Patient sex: M
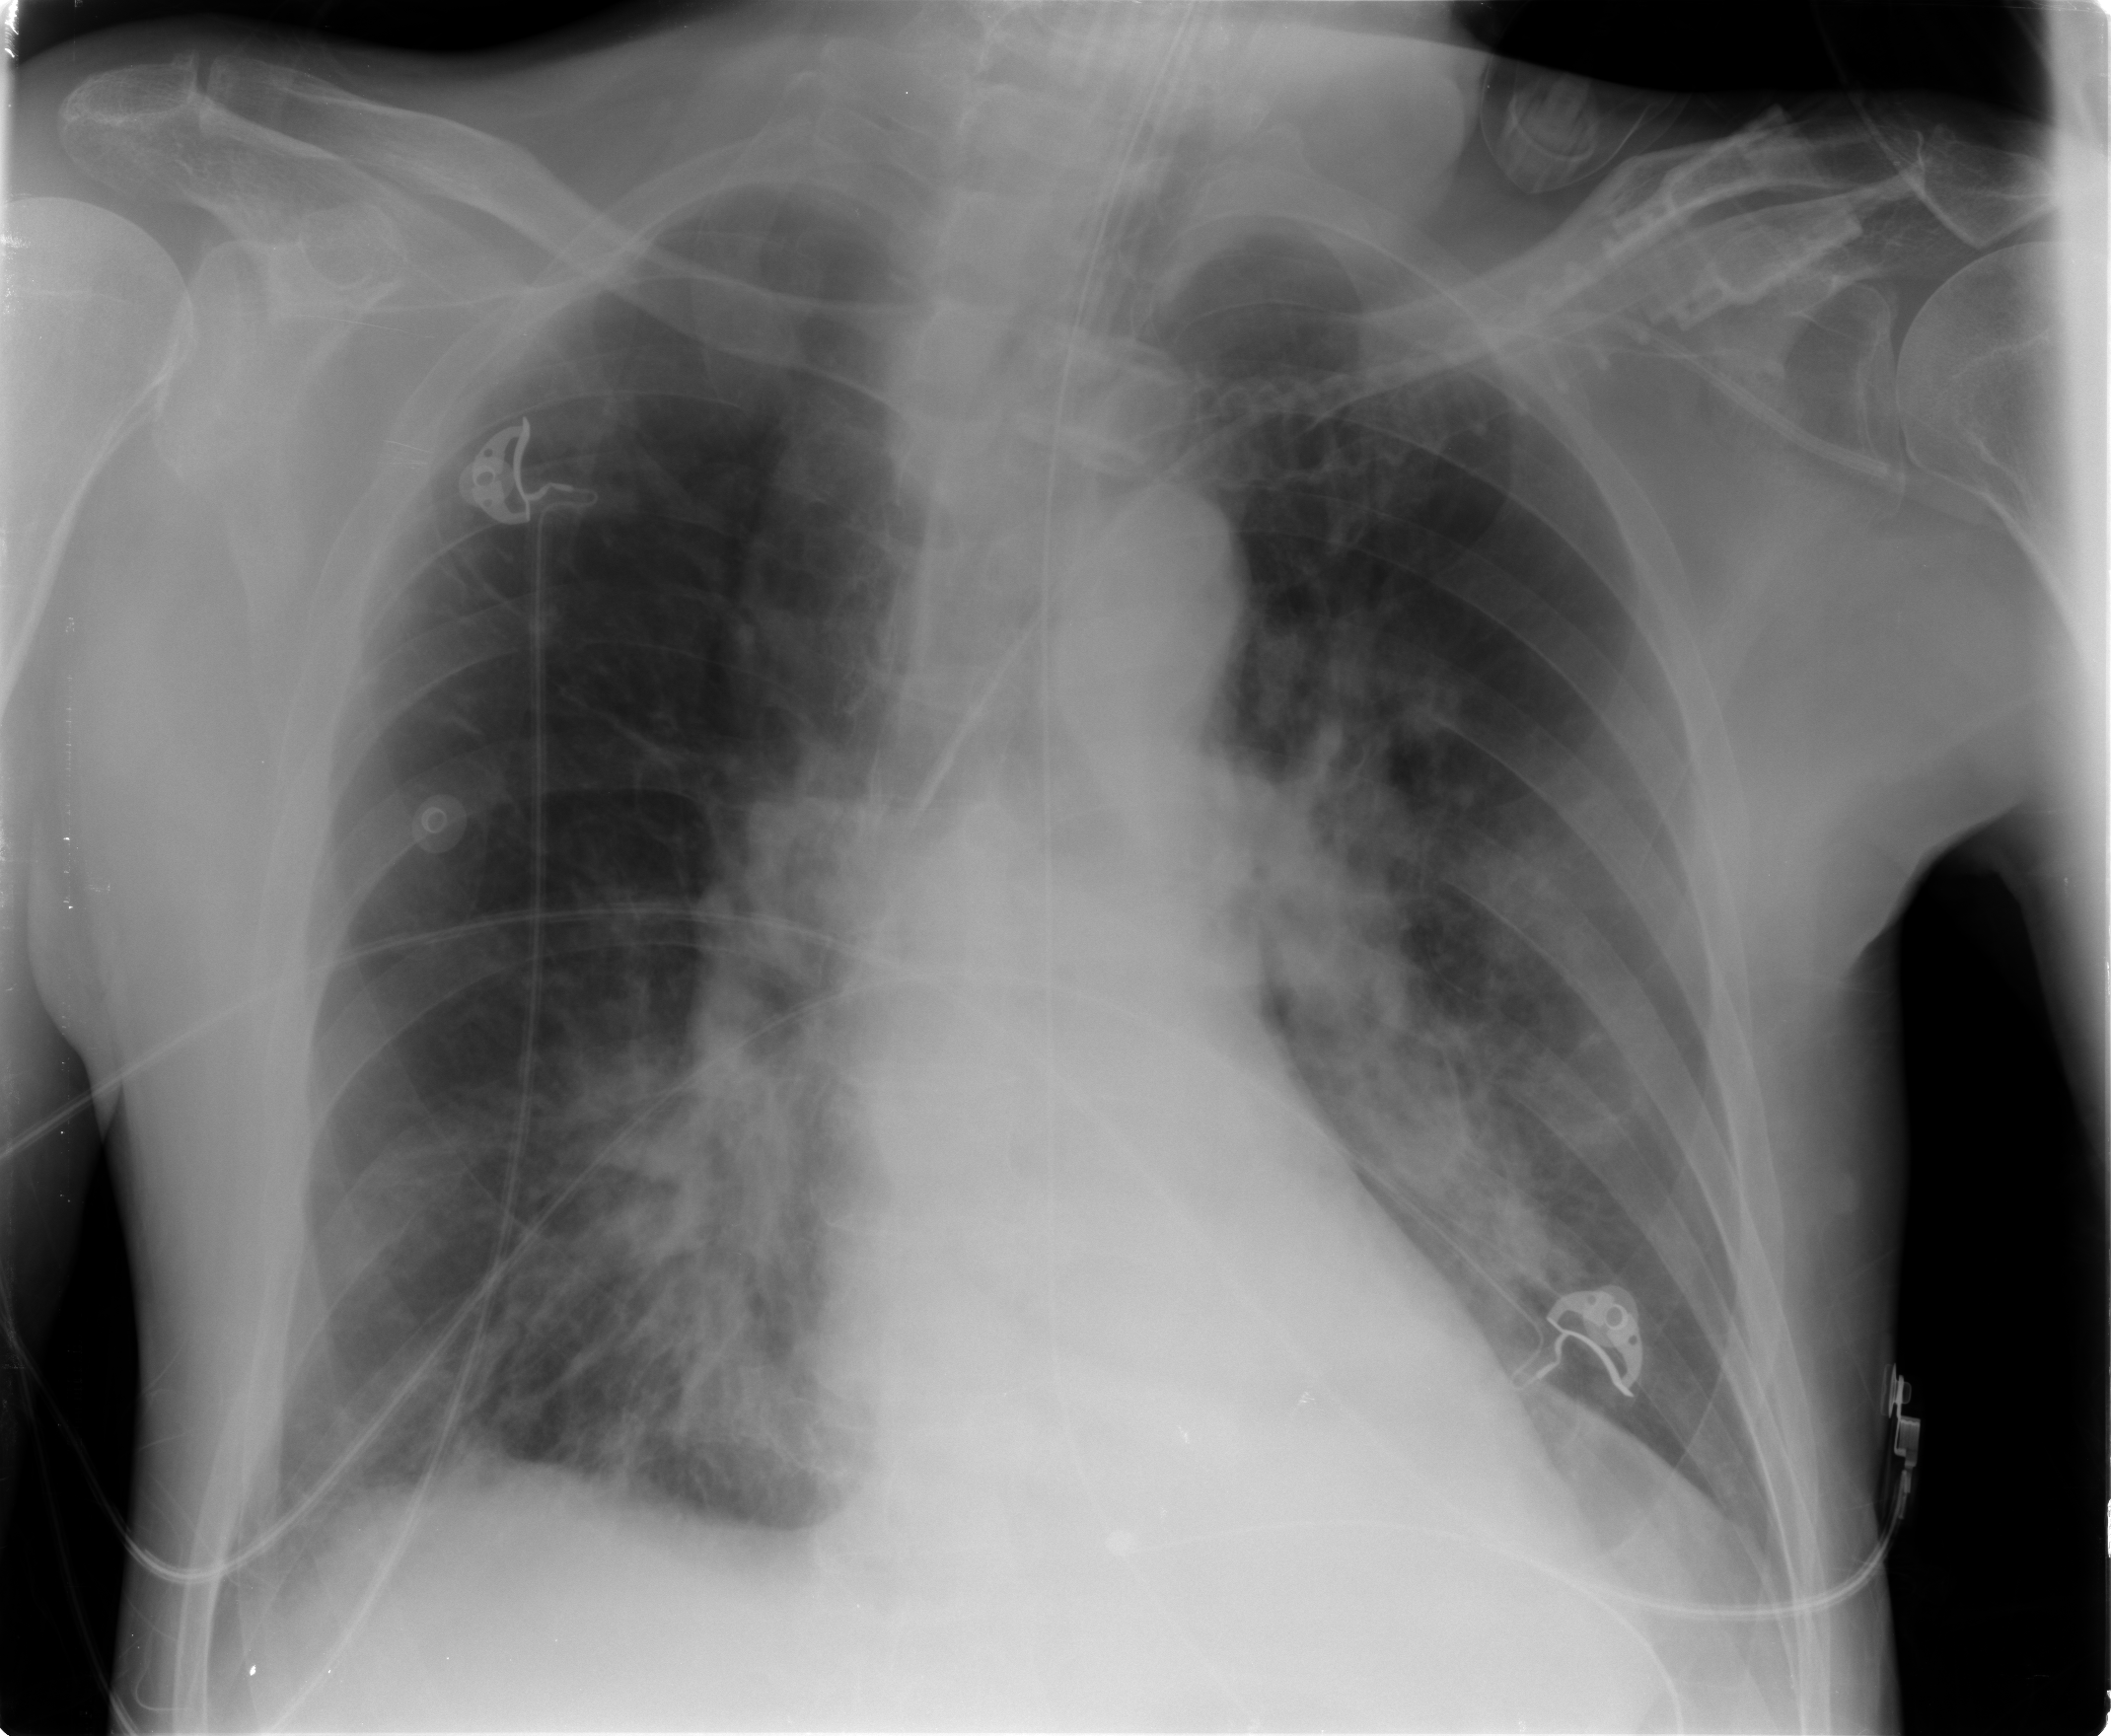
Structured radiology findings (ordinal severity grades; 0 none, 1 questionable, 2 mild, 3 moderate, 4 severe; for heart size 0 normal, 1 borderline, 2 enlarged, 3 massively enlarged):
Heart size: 0
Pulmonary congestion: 2
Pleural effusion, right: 2
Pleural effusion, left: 0
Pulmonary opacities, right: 2
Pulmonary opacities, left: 2
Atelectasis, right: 2
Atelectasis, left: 2